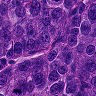
Metastatic tissue present: yes